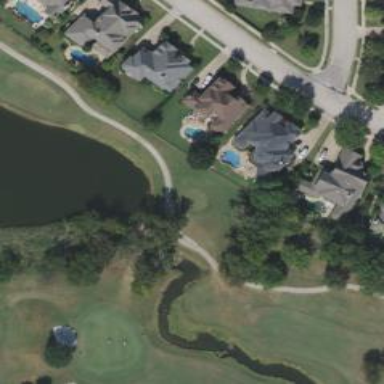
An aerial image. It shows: Path for both road and golf.